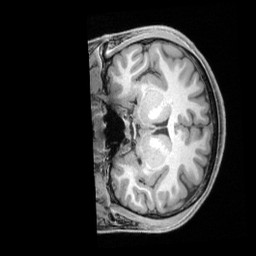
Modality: T1w
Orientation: coronal
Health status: healthy
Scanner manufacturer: siemens
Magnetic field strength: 3 T
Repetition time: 2.4 s
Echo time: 0.00201 s